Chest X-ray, AP view. Patient: 63 years old, sex F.
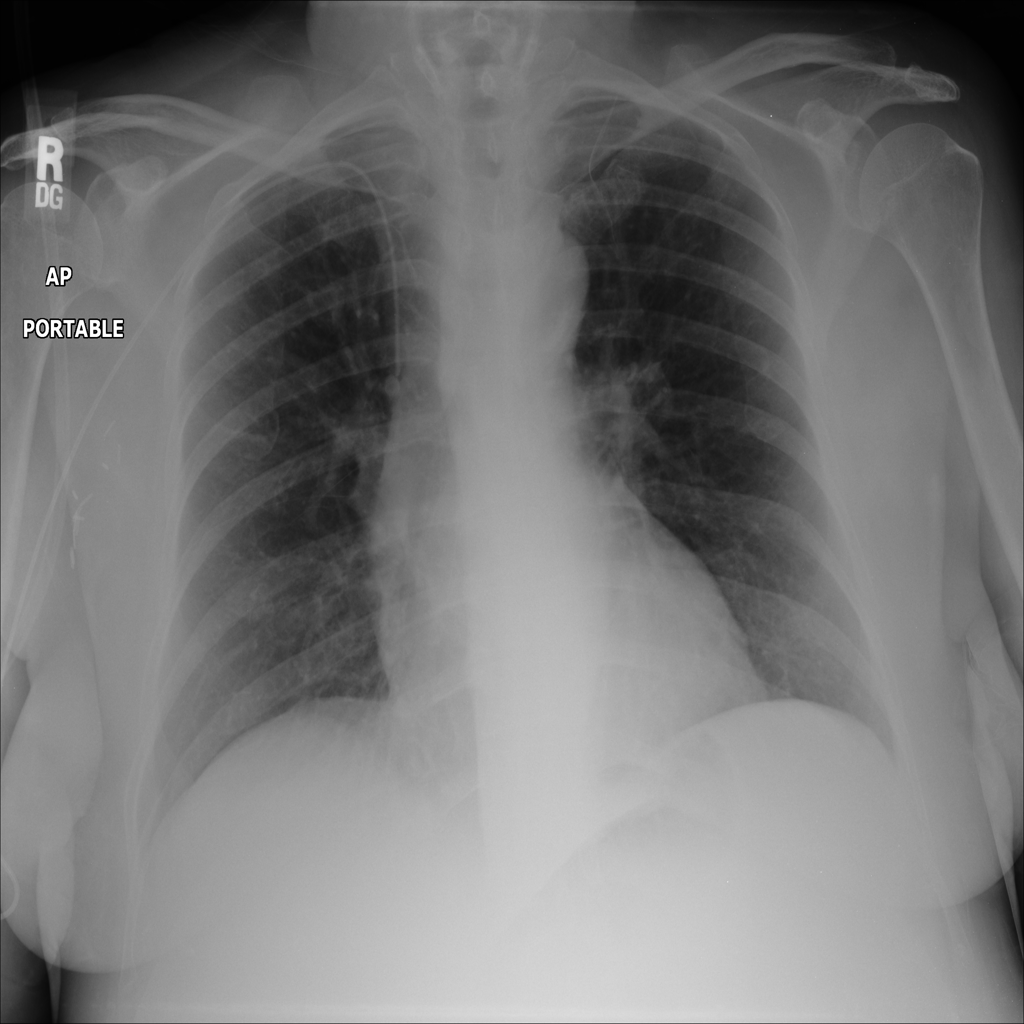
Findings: No Finding